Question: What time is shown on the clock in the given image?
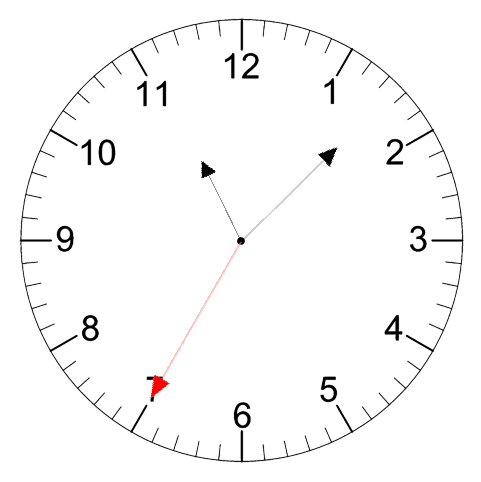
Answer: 11:07:35